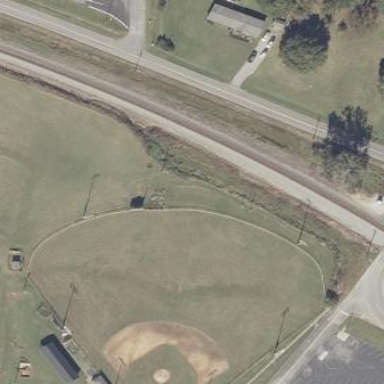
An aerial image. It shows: Baseball pitch for leisure and sports activities.